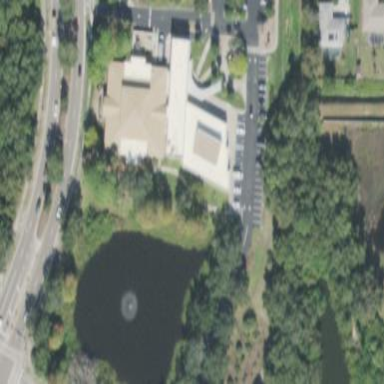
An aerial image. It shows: Library building.